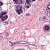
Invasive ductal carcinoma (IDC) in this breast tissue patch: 0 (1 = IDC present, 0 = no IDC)